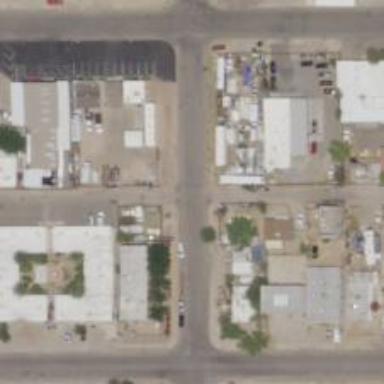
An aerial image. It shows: Alleyway designated as service road.